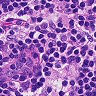
Metastatic tissue present: no